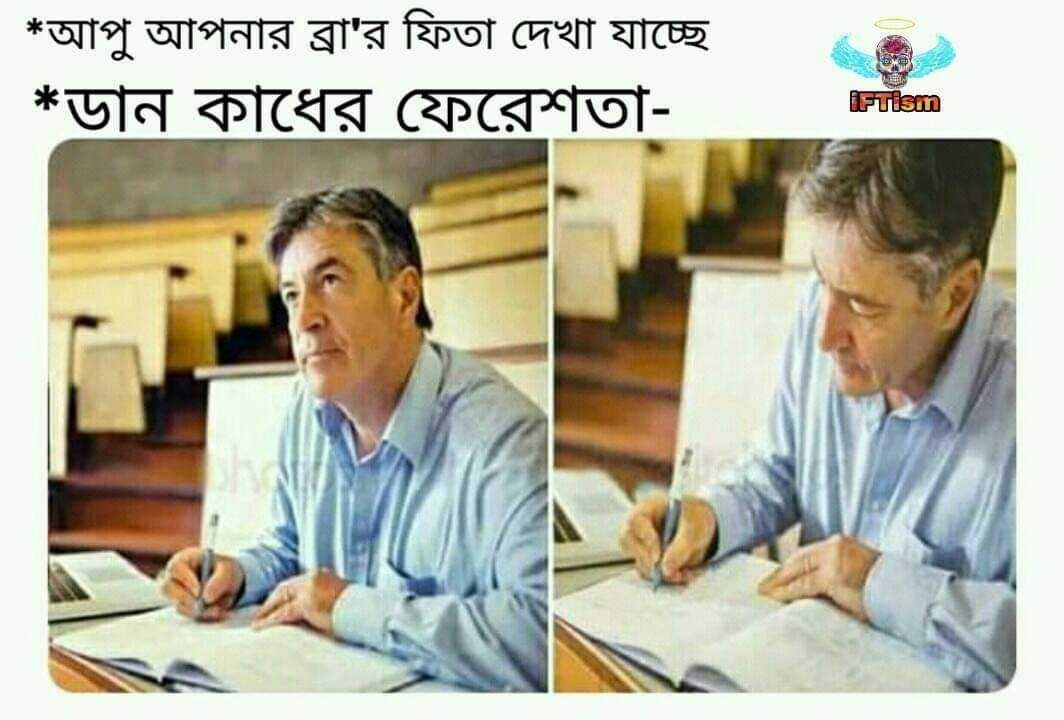
Caption: *আপু আপনার ব্রা'র ফিতা দেখা যাচ্ছে    *ডান কাধের ফেরেশতা-
Label: non-hate